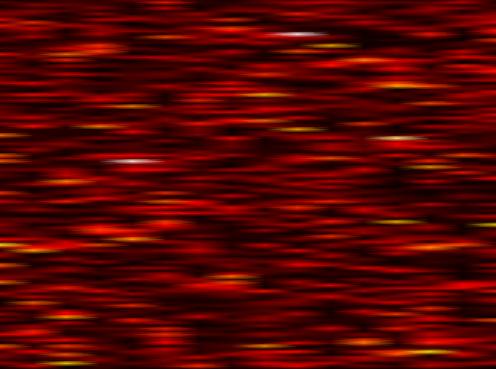
Label: FOFDM